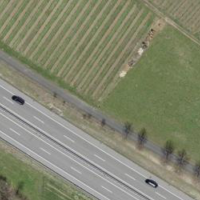
EUNIS habitat code: 57
Species observed at this site:
Platanthera bifolia
Corvus corone
Juniperus communis
Sturnus vulgaris